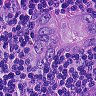
Metastatic tissue present: yes